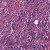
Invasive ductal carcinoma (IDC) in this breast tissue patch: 1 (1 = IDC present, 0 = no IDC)